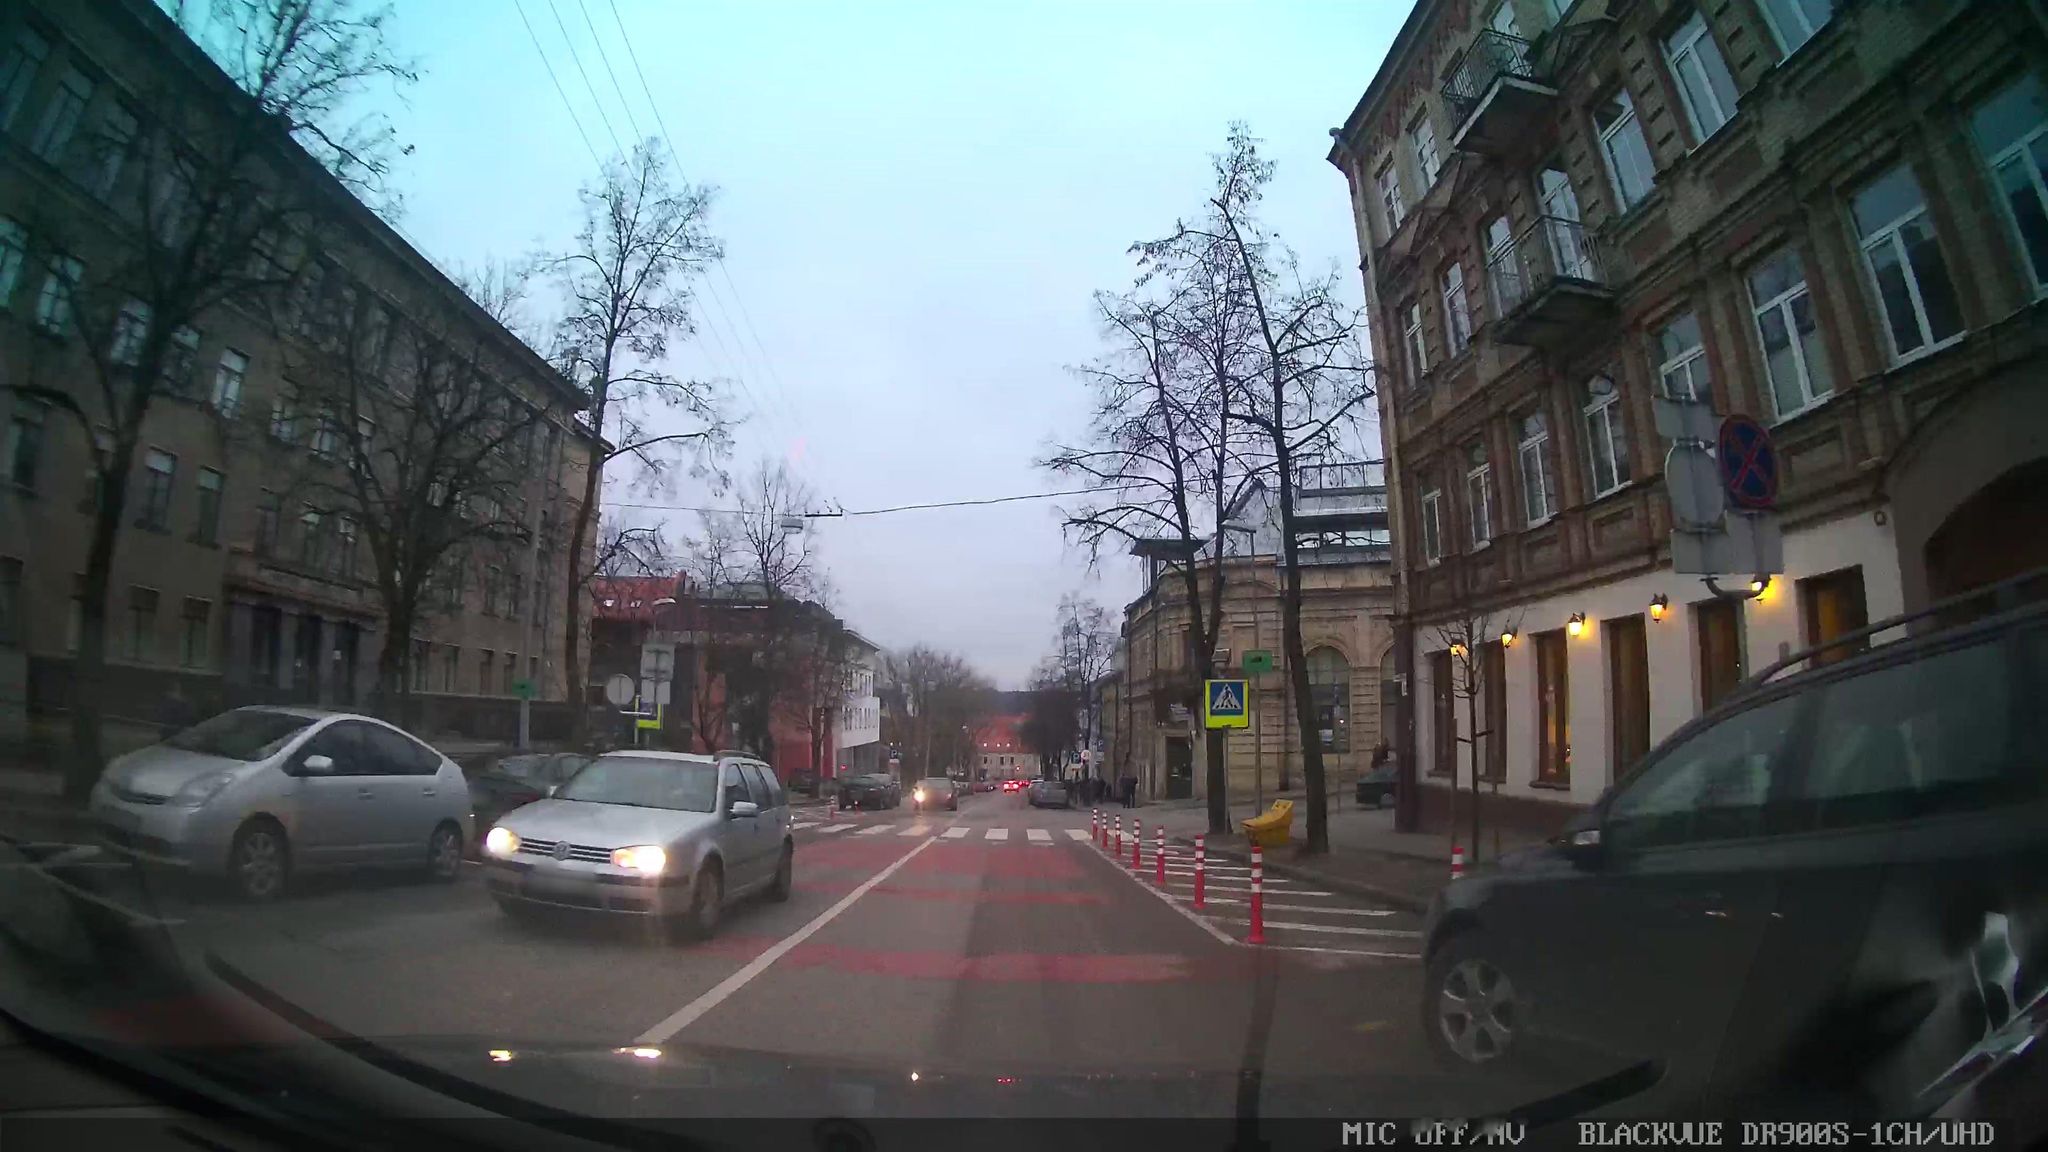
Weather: clear
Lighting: day
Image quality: good
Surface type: driving surface
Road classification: secondary
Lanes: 2
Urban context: urban centre
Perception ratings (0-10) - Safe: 4.02, Lively: 8.55, Beautiful: 5.63, Boring: 1.5, Depressing: 1.99, Wealthy: 7.12